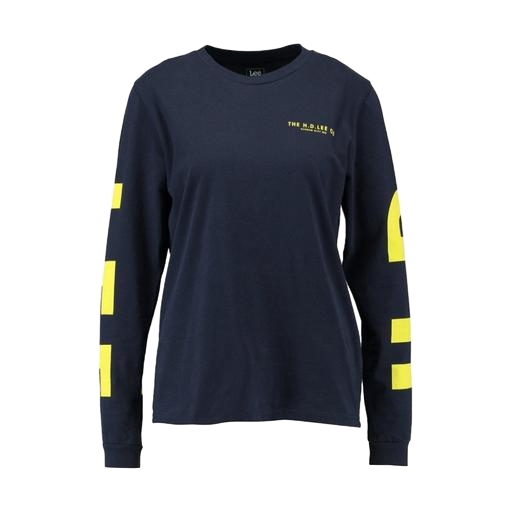
long-sleeve tee, longsleeve t-shirt, blue graphic long-sleeve tee, white background